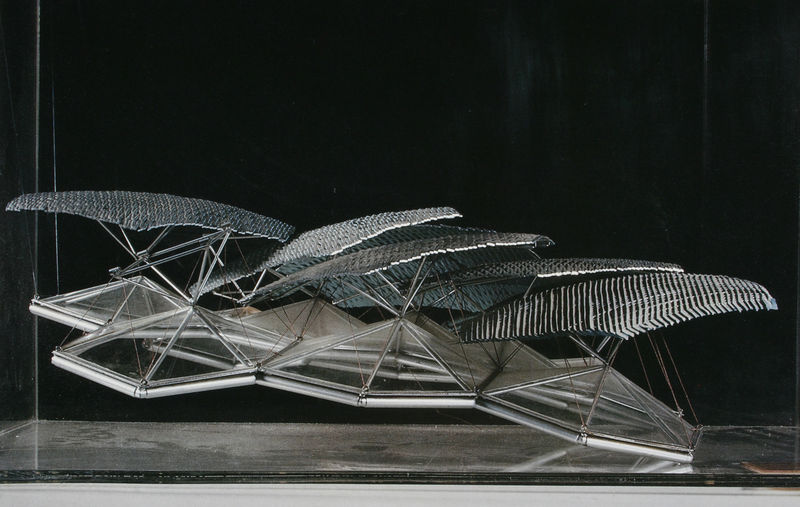
Titel: Schirmstadt - Modellansicht
Künstler: Frei Otto
Schlagwörter: blau, glas, grau, schwarz, schirm, architektur, spiegelung, gitter, modell, gelenke, seile, metall, gestell, plastik, foto, fotografie, photographie, futuristisch, photo, scharniere, blaugrau, silbern, farbfoto, graublau, netz, aufnahme, plexiglas, phozographie, plan entwurf